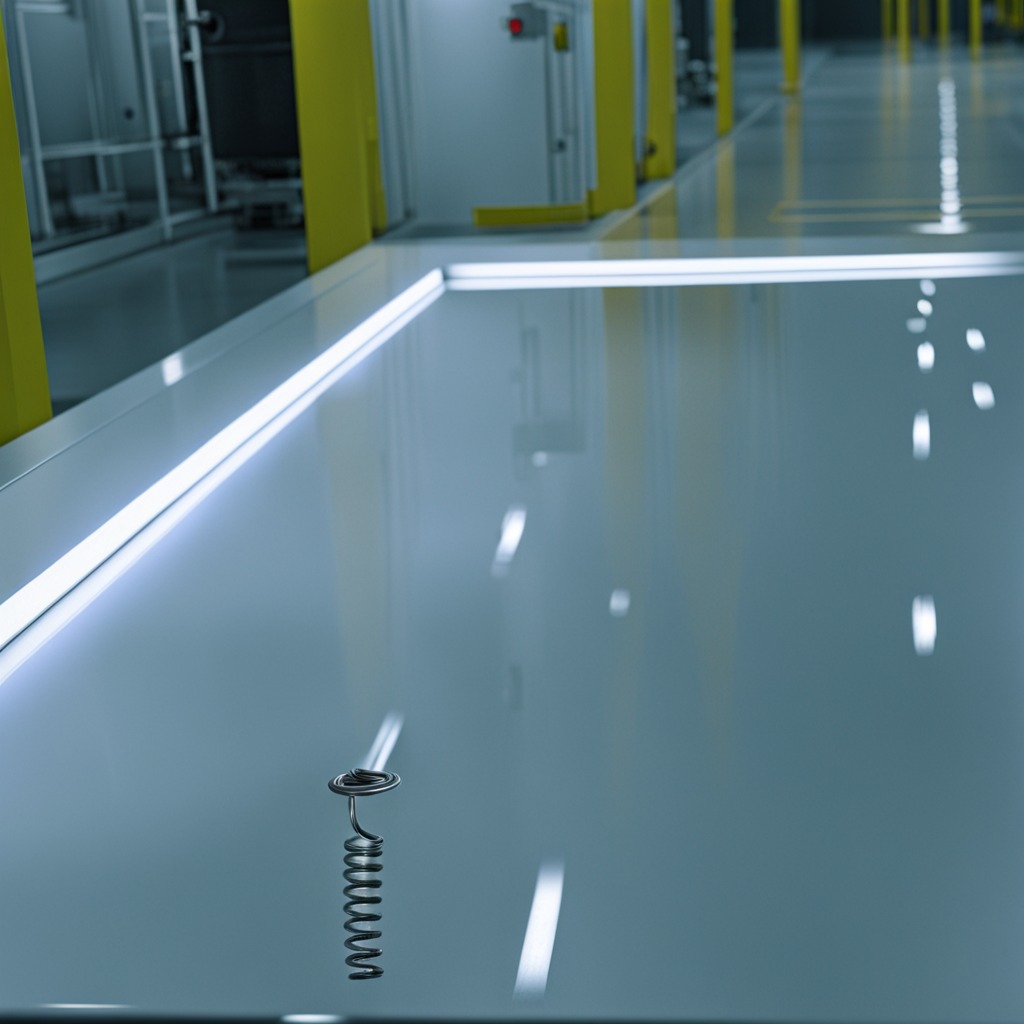
A coiled metal spring lies on the table in the ship maintenance bay.